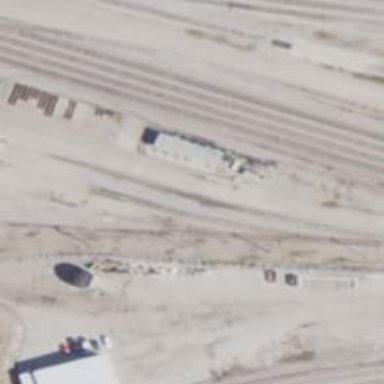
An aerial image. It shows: Rail spur service.